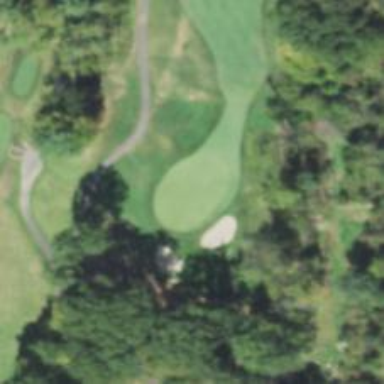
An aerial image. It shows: View of golf hole.